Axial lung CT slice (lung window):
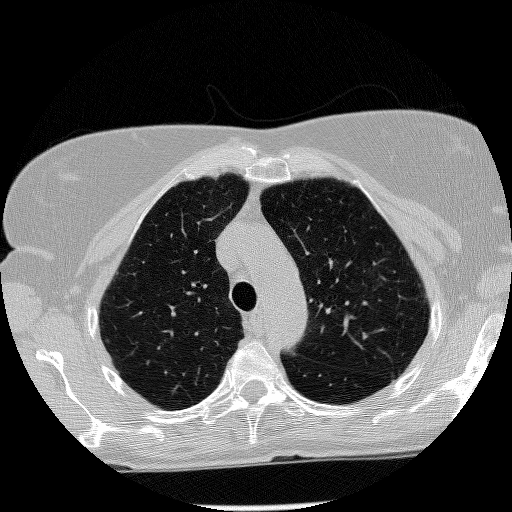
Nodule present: no